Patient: sex M, age 66
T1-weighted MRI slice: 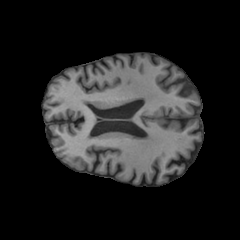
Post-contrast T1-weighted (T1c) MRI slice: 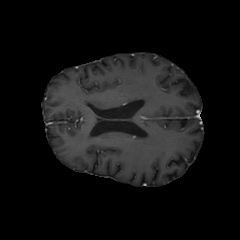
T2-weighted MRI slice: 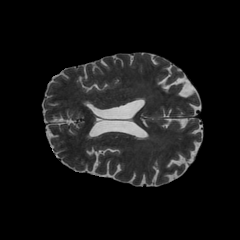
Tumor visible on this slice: no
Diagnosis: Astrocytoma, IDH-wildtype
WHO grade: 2